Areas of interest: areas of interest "Aerospace Science and Technology Activity Center"
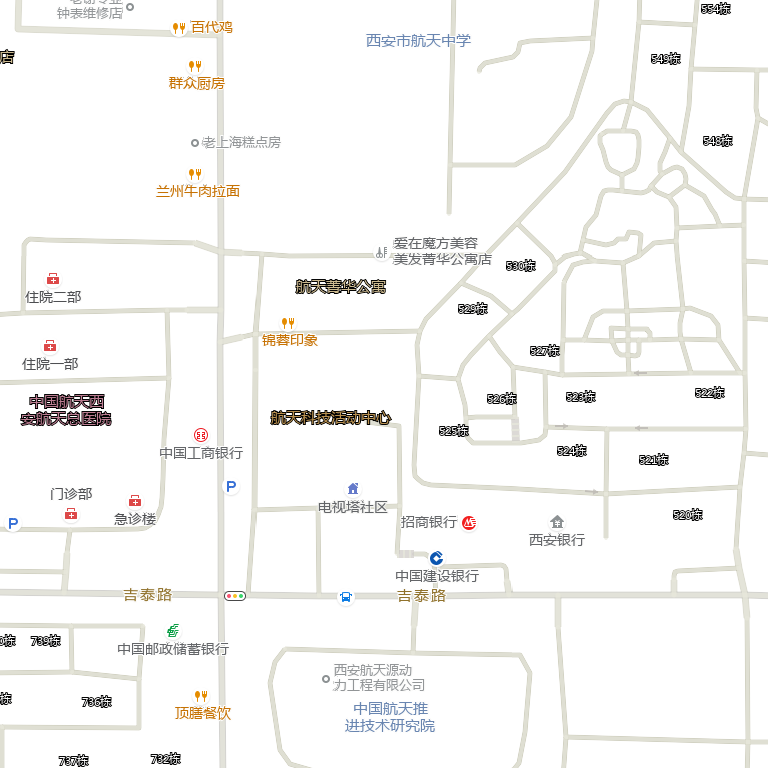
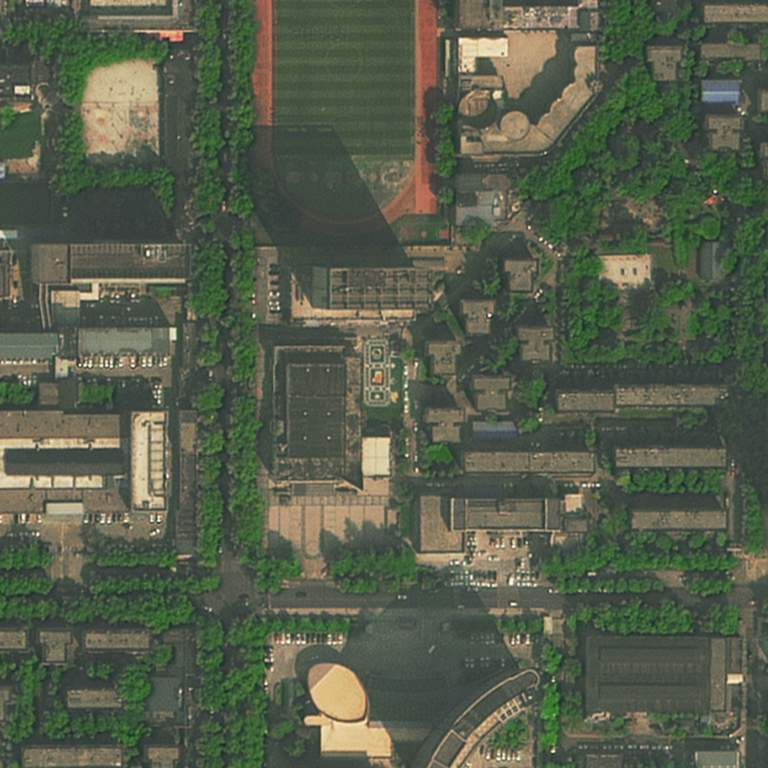